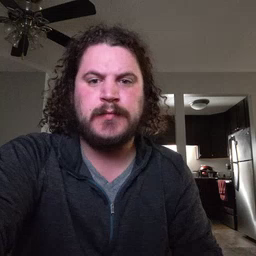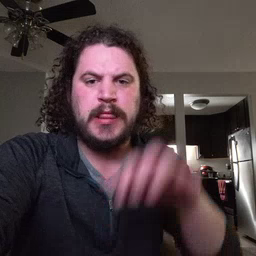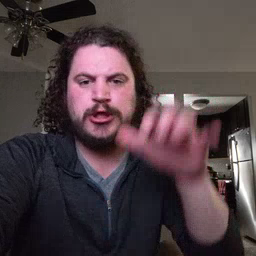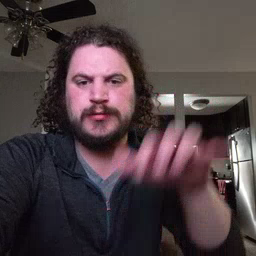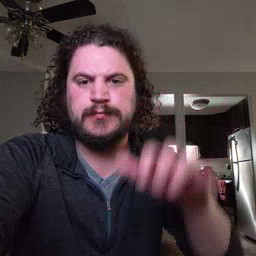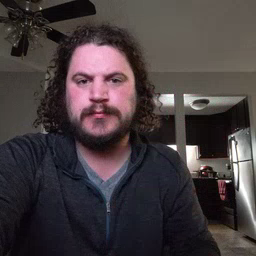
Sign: alligator